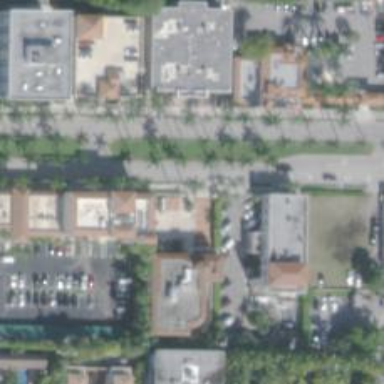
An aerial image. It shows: Primary road with asphalt surface. There is separate sidewalk.